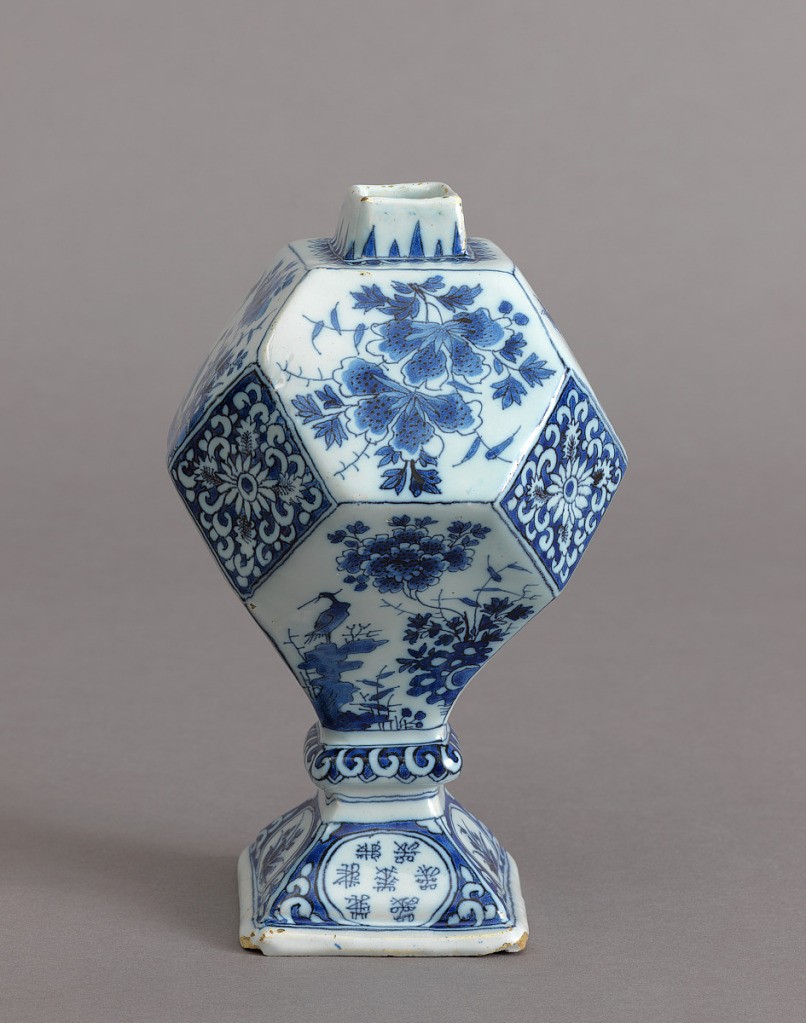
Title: Bottle
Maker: Grieksche A [de] (the Greek A Factory), Delft, Netherlands, founded 1658
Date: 1678–1686
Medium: Tin-glazed earthenware
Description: Twelve-faceted body with short square-sided neck on a 4-sided domed foot with knop; painted in underglaze blue on white with chinoiserie designs of flowers and birds, leaves, pseudo-Chinese characters in reserve on base.